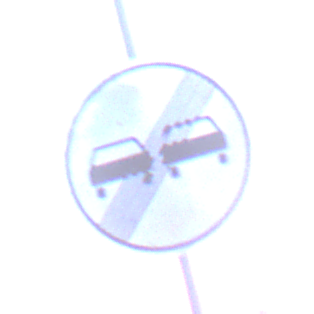
Verkehrszeichen: EndeUeberholverbot
Umgebung: Outdoor, Nature
Tageszeit: SunriseSunset
Wetter: Clear
Licht: Natural
Jahreszeit: NotSpecified
Kontrast: LowContrast